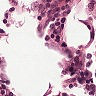
Metastatic tissue present: no